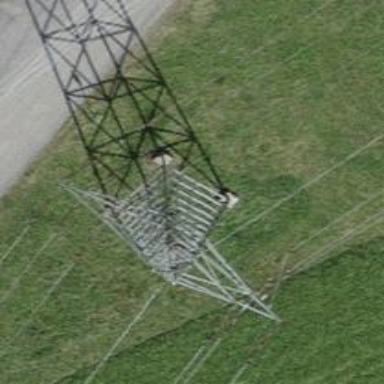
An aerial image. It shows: Three cables of power line.